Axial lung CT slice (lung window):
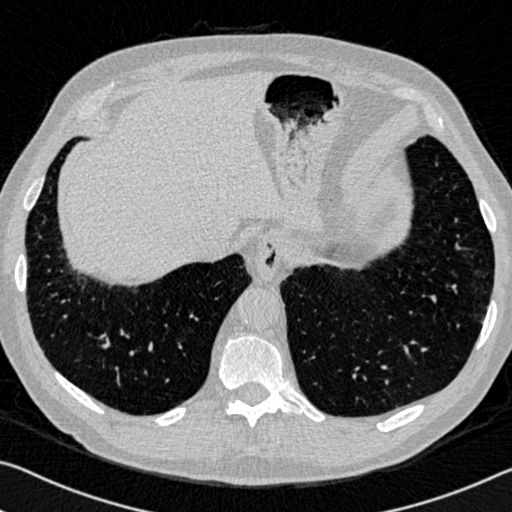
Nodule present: no